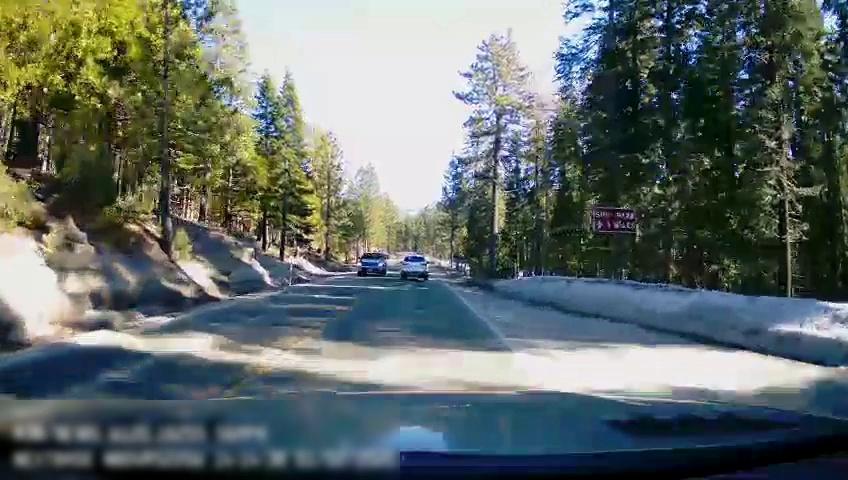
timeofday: Day
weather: Sunny
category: Drivable Space
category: Vehicles | SUV
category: Vehicles | SUV
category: Lanes | Current Lane
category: Lanes | Alternate Lane
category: Traffic | Signs